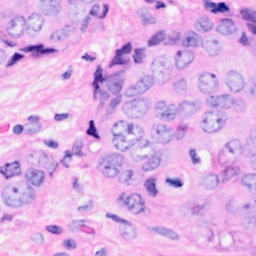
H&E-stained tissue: Breast